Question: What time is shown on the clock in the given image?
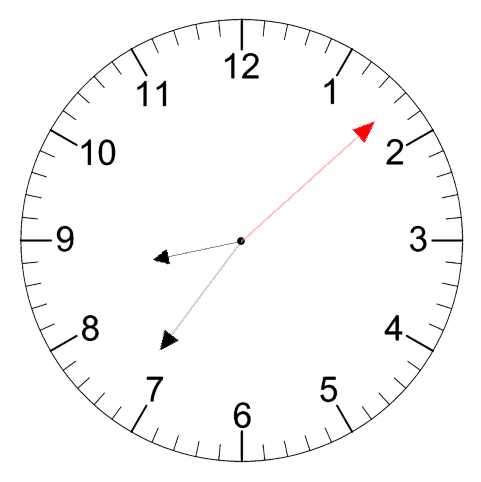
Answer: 08:36:08